Question: I tried to <URL> and now I've noticed that my page behaves the way I want it if I reload:

So how can I force the page to reload at facebook connect / disconnect? Any other idea about this code? I tried the obvious javascript but that created a loop. Can you help me? Thanks
'''
{% load i18n %}
<!DOCTYPE html>
<html xmlns:fb="https://www.facebook.com/2008/fbml">
<head>
<title>
Test Facebook SDK
</title>
</head>
<body>
<div id="fb-root"></div>
<script>(function(d, s, id) {
var js, fjs = d.getElementsByTagName(s)[0];
if (d.getElementById(id)) {return;}
js = d.createElement(s); js.id = id;
js.src = "//connect.facebook.net/en_US/all.js#xfbml=1&appId=164355773607006";
fjs.parentNode.insertBefore(js, fjs);
}(document, 'script', 'facebook-jssdk'));</script><div class="fb-login-button" autologoutlink="true" data-show-faces="true" data-width="200" data-max-rows="1"></div>
{% if greeting or user or current_user or twittername %}
<div id="user-ident">
<span>{% trans "Welcome," %} <b>{{user.nickname}}{% if not user %}{{ current_user.name|escape }}{% endif %}{% if not user and not current_user %}{{ twittername }}{% endif %}</b></span>
</div>
<fb:login-button autologoutlink="true">Logout</fb:login-button>
{% else %}
<fb:login-button autologoutlink="true">Login with Facebook</fb:login-button>{% endif %}
</body>
</html>
'''
I removed all Javascript and cookies since they are not needed and did a pure python solution with OAuth 2.0 to enable my scenario "login with facebook":
How to add Facebook as OAuth 2.0 provider: Here's how I make "Login with facebook" for my website with OAuth instead of javascript / cookie this is python only for OAuth 2.0 with Facebook and as far as I can tell it's working:
'''
class FBUser(db.Model):
id = db.StringProperty(required=True)
created = db.DateTimeProperty(auto_now_add=True)
updated = db.DateTimeProperty(auto_now=True)
name = db.StringProperty(required=True)
profile_url = db.StringProperty()
access_token = db.StringProperty(required=True)
name = db.StringProperty(required=True)
picture = db.StringProperty()
email = db.StringProperty()
friends = db.StringListProperty()
class I18NPage(I18NHandler):
def get(self):
if self.request.get('code'):
args = dict(
code = self.request.get('code'),
client_id = facebookconf.FACEBOOK_APP_ID,
client_secret = facebookconf.FACEBOOK_APP_SECRET,
redirect_uri = 'http://www.koolbusiness.com/',
)
logging.debug("client_id"+str(args))
file = urllib.urlopen("https://graph.facebook.com/oauth/access_token?" + urllib.urlencode(args))
try:
logging.debug("reading file")
token_response = file.read()
logging.debug("read file"+str(token_response))
finally:
file.close()
access_token = cgi.parse_qs(token_response)["access_token"][-1]
graph = main.GraphAPI(access_token)
user = graph.get_object("me") #write the access_token to the datastore
fbuser = main.FBUser.get_by_key_name(user["id"])
logging.debug("fbuser "+str(fbuser))
if not fbuser:
fbuser = main.FBUser(key_name=str(user["id"]),
id=str(user["id"]),
name=user["name"],
profile_url=user["link"],
access_token=access_token)
fbuser.put()
elif fbuser.access_token != access_token:
fbuser.access_token = access_token
fbuser.put()
'''
The login link is
'<a href="https://www.facebook.com/dialog/oauth?client_id=164355773607006&redirect_uri=http://{{host}}/"><img src="/_/img/loginwithfacebook.png"></a>' that redirects and allows me to pick up the access_token in the method above and logout is straightforward:
'<a href="https://www.facebook.com/logout.php?next=http://www.koolbusiness.com&access_token={{access_token}}">{% trans "Log out" %}</a>'
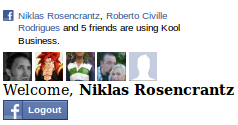
Answer: If your page content has dependencies on events that occur after the pageload (ie Facebook login/logout) your best bet may be to use jQuery + ajax to load and/or reload the dependent elements separately.